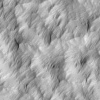
Atmospheric dust classification: not_dusty